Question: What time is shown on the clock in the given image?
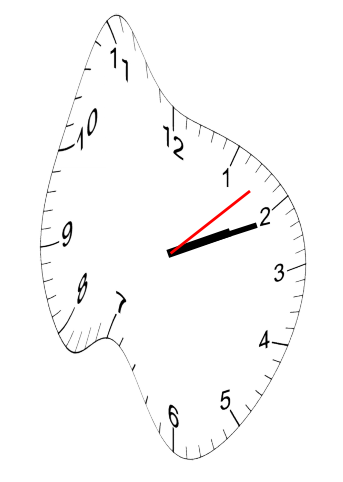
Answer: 02:11:08